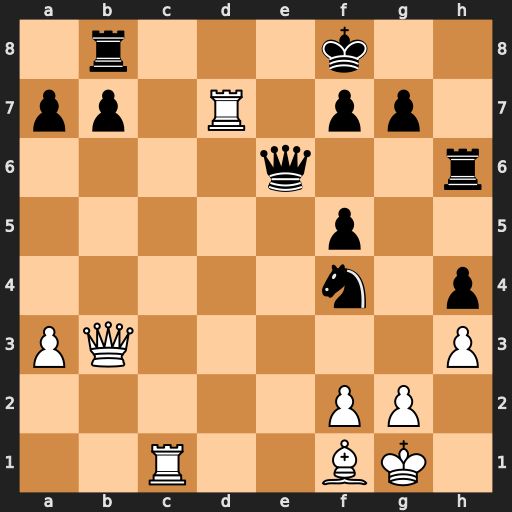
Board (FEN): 1r3k2/pp1R1pp1/4q2r/5p2/5n1p/PQ5P/5PP1/2R2BK1
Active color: w
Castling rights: -
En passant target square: -
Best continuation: Qb4+ Kg8 Qxf4 Qxd7 Qxb8+